Question: Delphi XE2. There is a form & a frame.
The form and the frame are 'doublebuffered'. 'GlassFrame' is enabled.
I paint frame's background and try to draw a right aligned rectangle but have bugs. Especially I have bugs while resizing.
The rectangle doesn't want to be drawn normally from transparency to the opaque black color.

'''
uses ...GDIPAPI, GDIPOBJ...
type
TFrame2 = class(TFrame)
procedure PaintWindow(DC: HDC); override;
private
{ Private declarations }
public
{ Public declarations }
end;
implementation
{$R *.dfm}
procedure TFrame2.PaintWindow(DC: HDC);
var
R: TGPRect;
pen: TGPPen;
Graphics: TGPGraphics;
linGrBrush: TGPLinearGradientBrush;
begin
R.X := 0;
R.Y := 0;
R.Width := self.Width;
R.Height := self.Height;
Graphics := TGPGraphics.Create(DC);
linGrBrush := TGPLinearGradientBrush.Create(R, MakeColor(255, 120, 248, 253),
MakeColor(255, 200, 216, 250), LinearGradientModeVertical);
Graphics.FillRectangle(linGrBrush, 0, 0, R.Width, R.Height);
linGrBrush.Free;
linGrBrush := TGPLinearGradientBrush.Create(MakePoint(0, 0),
MakePoint(189, 2), MakeColor(0, 0, 0, 0), MakeColor(255, 0, 0, 0));
Graphics.FillRectangle(linGrBrush, R.Width - 189, 79, 189, 2);
linGrBrush.Free;
Graphics.Free;
end;
'''
Please help me to draw a rectangle on the gradient frame normally from transparency to the opaque black color.
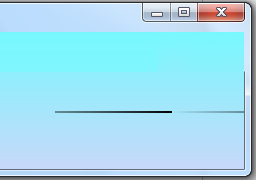
Answer: Changing the code like shown below will draw a right aligned thin line from transparency to black opaque.
'''
linGrBrush := TGPLinearGradientBrush.Create(
MakePoint(R.Width-189,0), MakePoint(R.Width,2),
MakeColor(0, 0, 0, 0),
MakeColor(255, 0, 0, 0));
Pen := TGPPen.Create( linGrBrush,3);
Graphics.DrawLine(Pen,R.Width-189,79,R.Width,79);
InvalidateRect(Handle,Rect(0,0,R.Width,R.Height),False);
'''
, using 'InvalidateRect' for the whole area forces a total redraw of the frame.
Otherwise the redraw might be clipped in strange ways.
This will solve your color change effect.
But a 'GlassFrame' defect is illustrated with the last two images below. The outside frame of the TFrame is not correctly visible on the top and upper sides.

Showing dysfunction of TFrame when 'GlassFrame' is enabled (left).
The right picture shows a complete black frame (even though in this picture the right side was cropped in compression) with 'GlassFrame' disabled.
Enable 'SheetOfGlass' and everything seems ok.

The 'GlassFrame' top property was set to 40, and caused the strange border effect around the frame. Setting it to 0 fixed this issue.